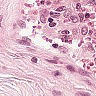
Metastatic tissue present: no